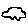
Label: car